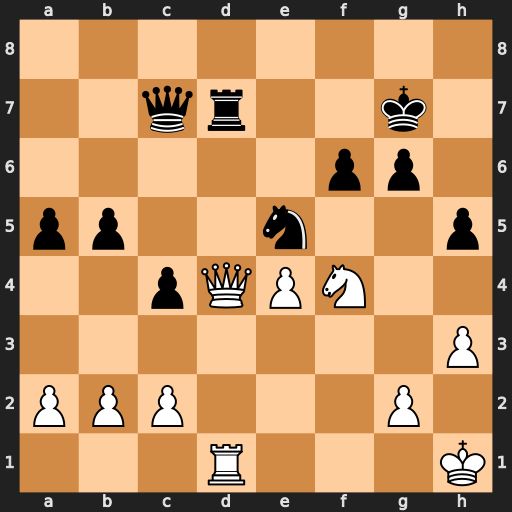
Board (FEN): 8/2qr2k1/5pp1/pp2n2p/2pQPN2/7P/PPP3P1/3R3K
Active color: w
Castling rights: -
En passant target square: -
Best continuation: Ne6+ Kg8 Nxc7 Rxd4 Rxd4